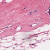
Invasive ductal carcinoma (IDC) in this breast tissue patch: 1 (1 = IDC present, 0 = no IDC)